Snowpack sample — Buffalo Mountain, Silverthorne, Colorado, USA (1/25/25, 10:11 AM MST)
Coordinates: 39.6222, -106.1139
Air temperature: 22 °F
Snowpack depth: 110 cm
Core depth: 40 cm
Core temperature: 46.4 °F
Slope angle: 12°, slope face: 102°
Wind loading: high
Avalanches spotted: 0
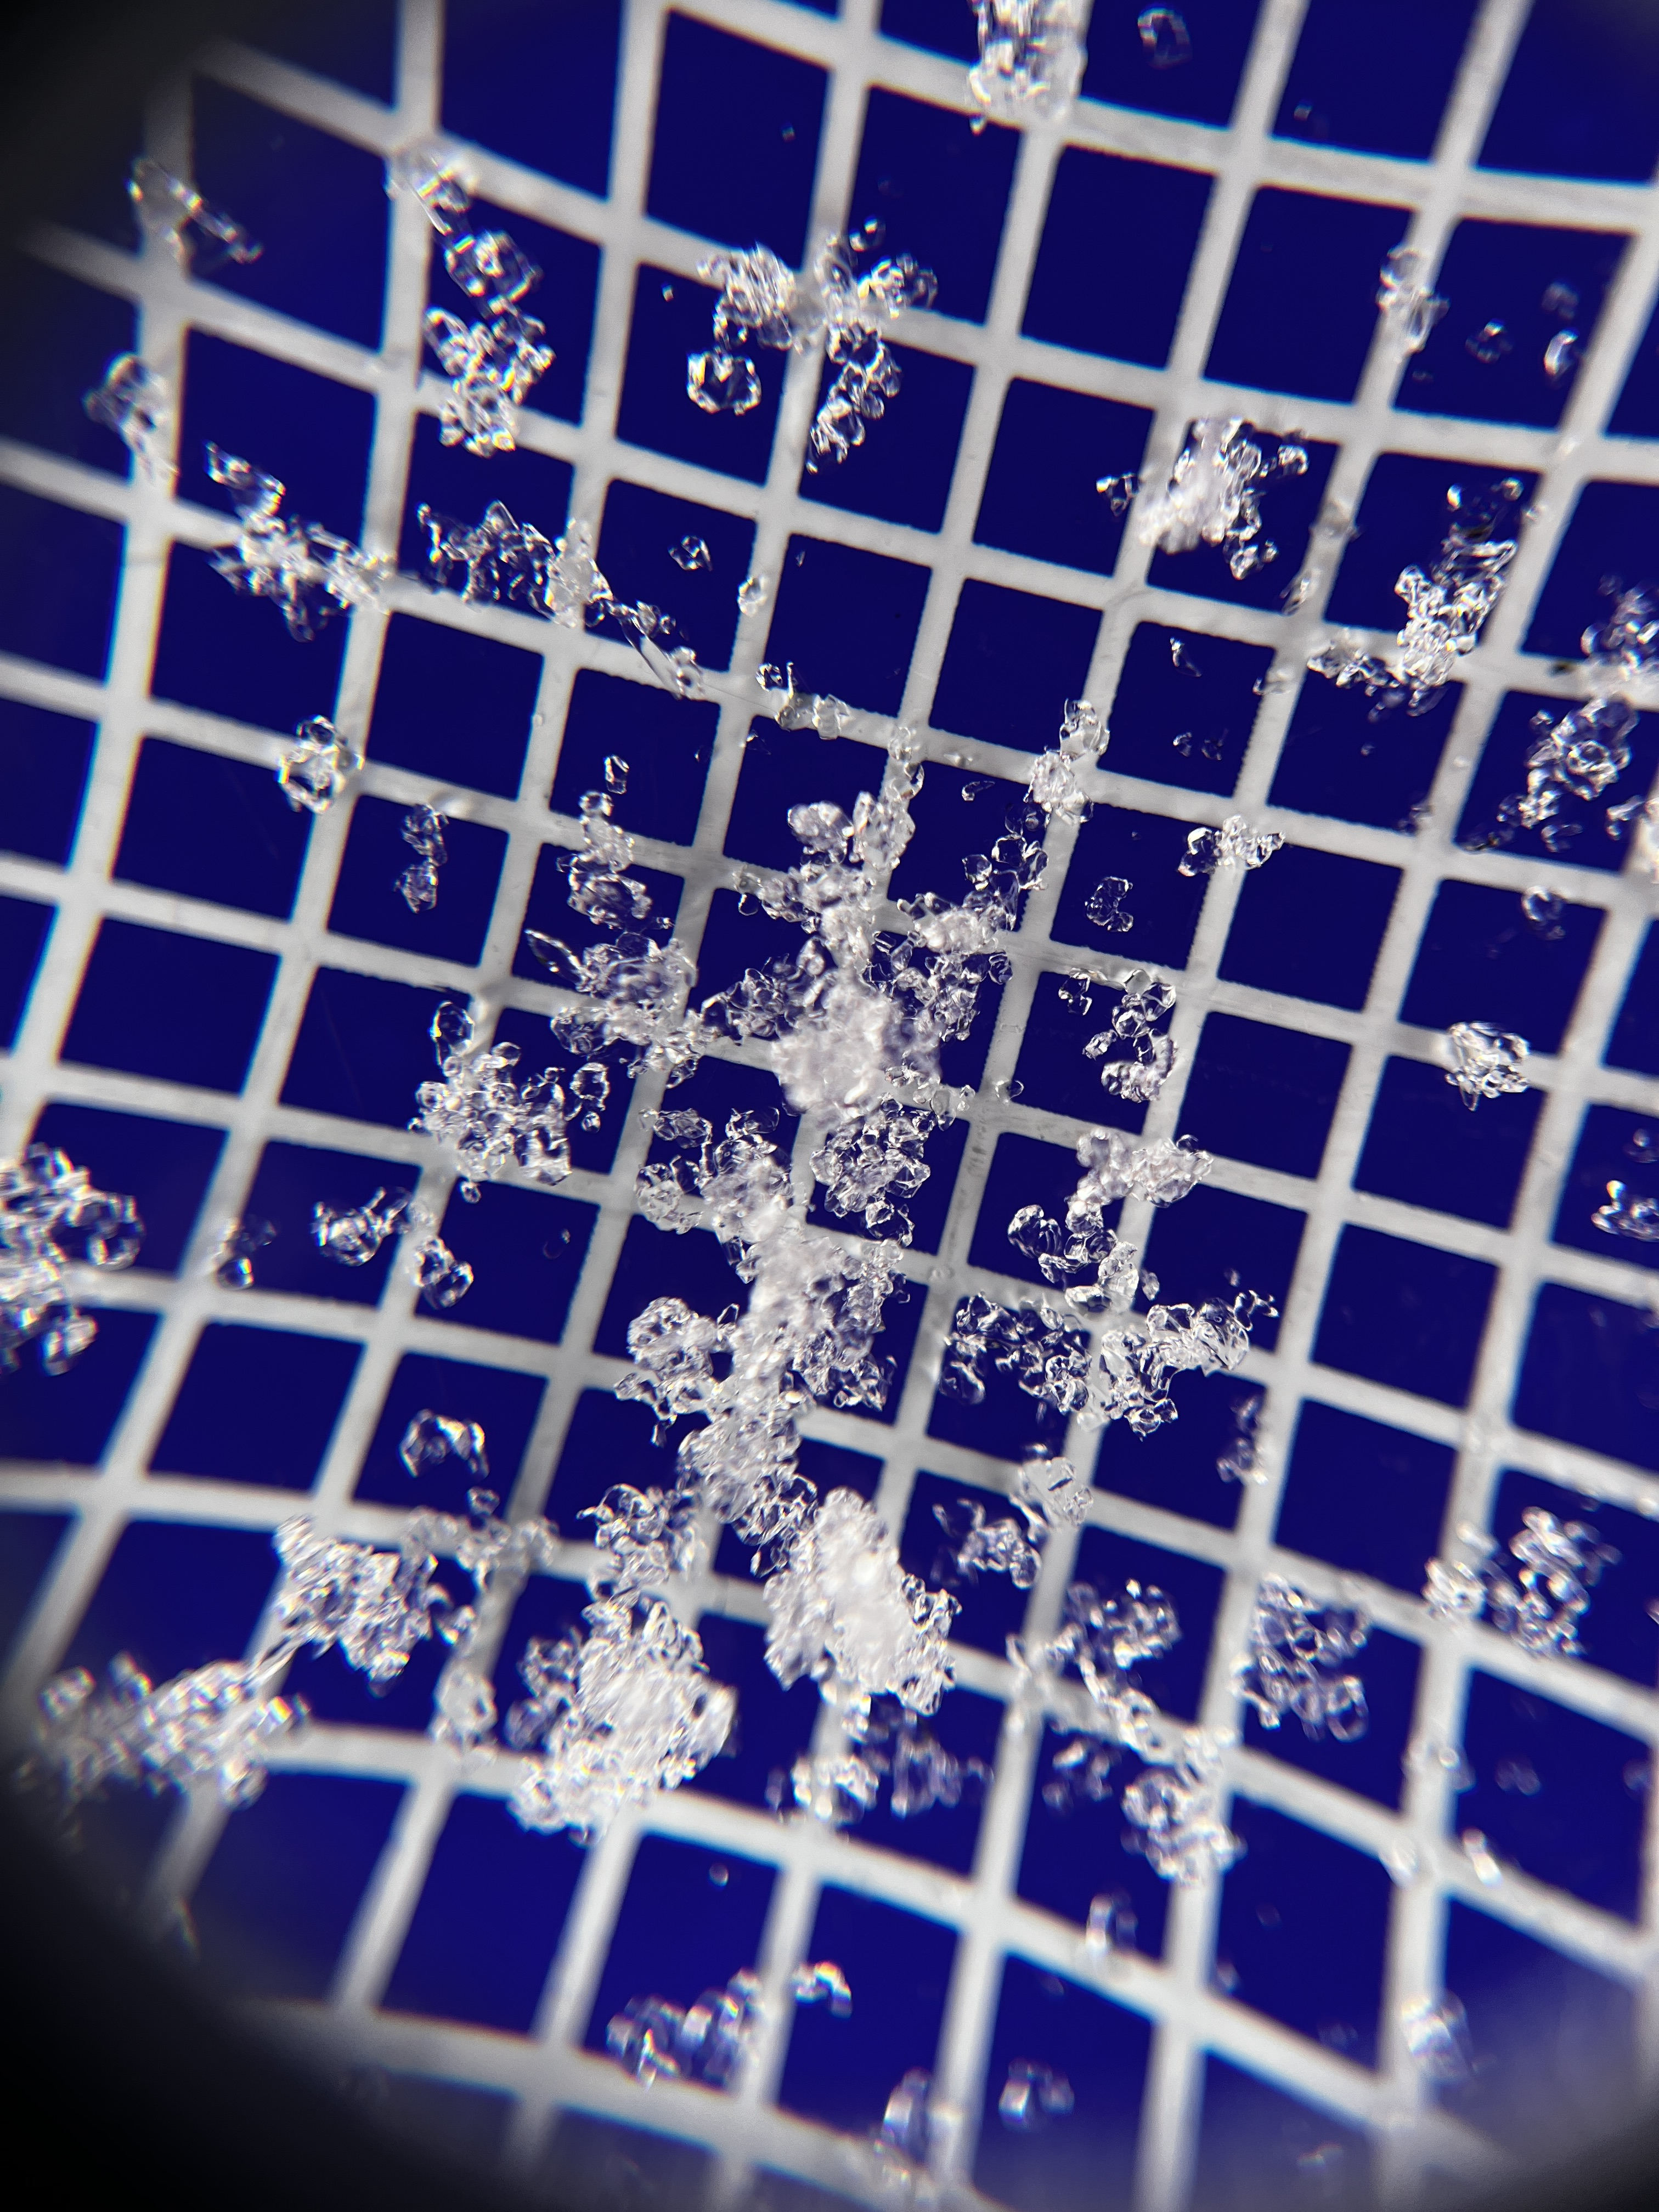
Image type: magnified_profile
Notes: No avalanches nearby, collected on the outskirts of a fire break 15 meters from the treeline, on way to Buffalo and Red Mountain